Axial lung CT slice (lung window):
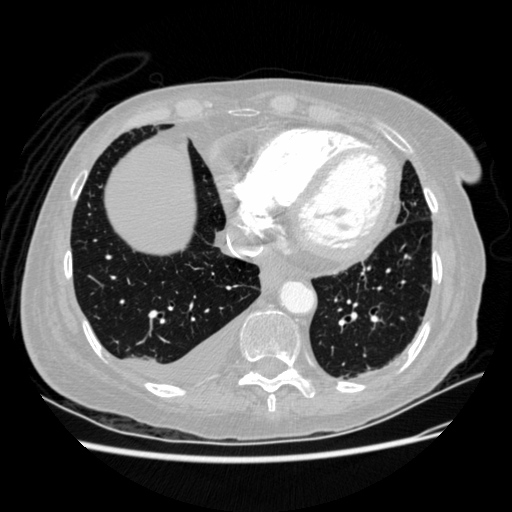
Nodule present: no